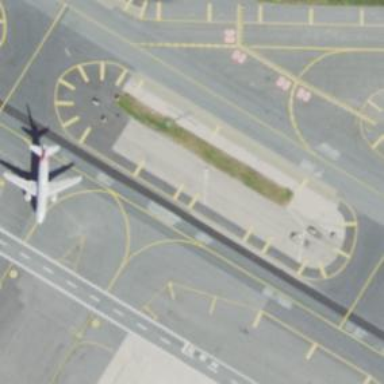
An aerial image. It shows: Image of taxiway at airport.